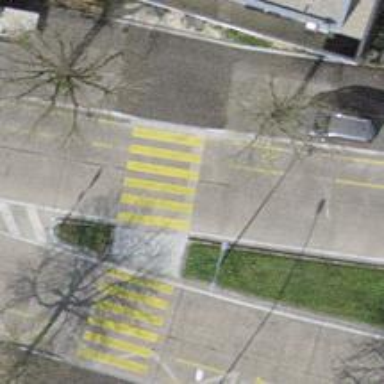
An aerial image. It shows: Marked crossing with zebra crossing. There is island at the crossing.